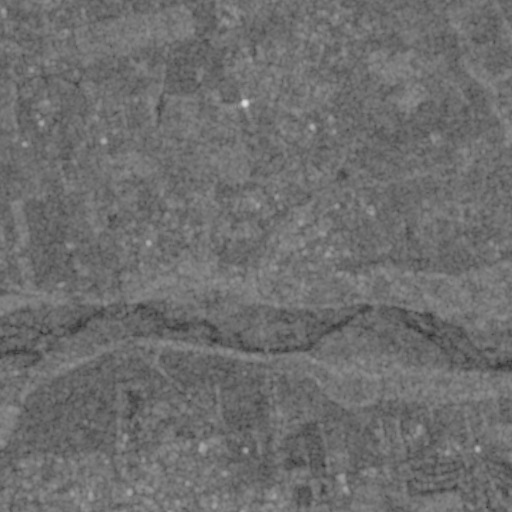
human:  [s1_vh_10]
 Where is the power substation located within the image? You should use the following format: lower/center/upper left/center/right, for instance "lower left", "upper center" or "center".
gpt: The power substation is located in the lower left of the image.
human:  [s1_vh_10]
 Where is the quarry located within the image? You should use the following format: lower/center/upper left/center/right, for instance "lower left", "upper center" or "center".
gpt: The quarry is located in the lower left of the image.
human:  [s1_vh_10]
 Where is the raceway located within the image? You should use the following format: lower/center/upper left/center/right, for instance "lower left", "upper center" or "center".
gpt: The raceway is located in the lower right of the image.
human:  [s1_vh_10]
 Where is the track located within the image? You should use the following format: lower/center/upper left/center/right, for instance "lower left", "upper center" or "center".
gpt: The track is located in the lower left of the image.
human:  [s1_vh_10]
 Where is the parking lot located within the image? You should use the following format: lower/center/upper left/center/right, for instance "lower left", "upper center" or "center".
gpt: There is no parking lot in the image.

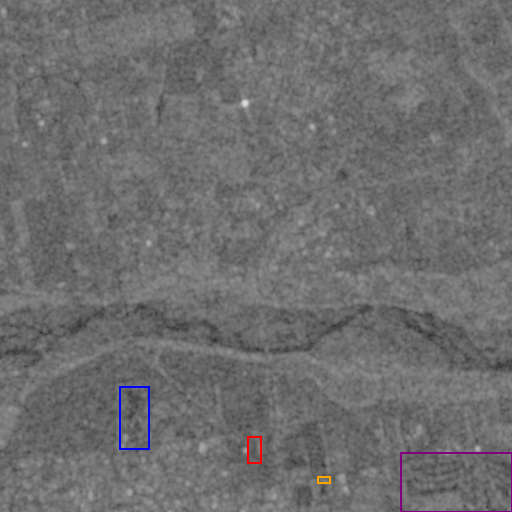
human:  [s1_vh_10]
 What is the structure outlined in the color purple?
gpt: The structure outlined in purple is a park.
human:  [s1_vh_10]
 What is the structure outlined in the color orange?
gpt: The structure outlined in orange is a parking lot.
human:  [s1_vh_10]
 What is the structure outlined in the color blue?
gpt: The structure outlined in blue is a quarry.
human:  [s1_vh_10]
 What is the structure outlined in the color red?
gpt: The structure outlined in red is a track.
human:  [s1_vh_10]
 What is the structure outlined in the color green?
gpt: There is no green outline.